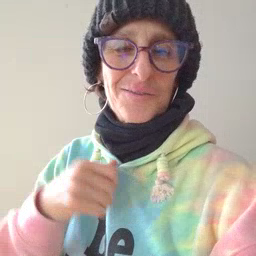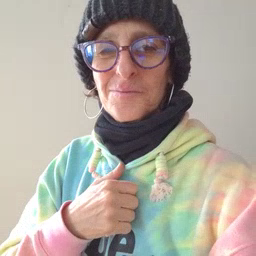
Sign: radio